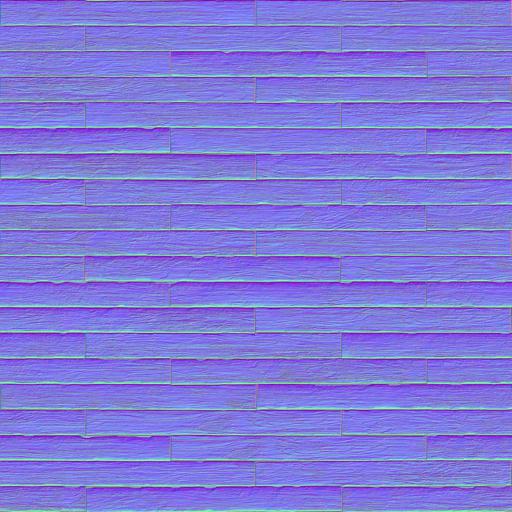
dark nailed nails orange planks red rough wood wooden